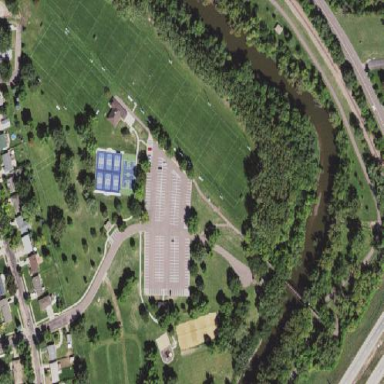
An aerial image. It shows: Recreation ground.